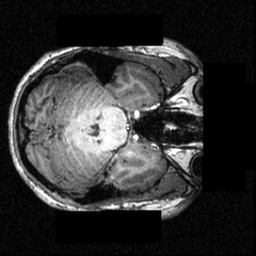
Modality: T1w
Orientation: axial
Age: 27
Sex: male
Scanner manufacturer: siemens
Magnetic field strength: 3.951 T
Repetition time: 1.5 s
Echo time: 0.00335 s